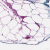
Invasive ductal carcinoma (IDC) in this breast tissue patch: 0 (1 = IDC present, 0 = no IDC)